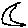
Label: moon